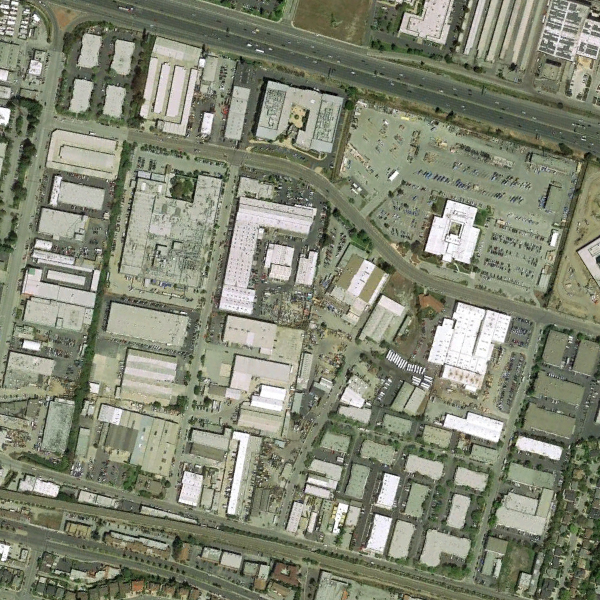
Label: Industrial